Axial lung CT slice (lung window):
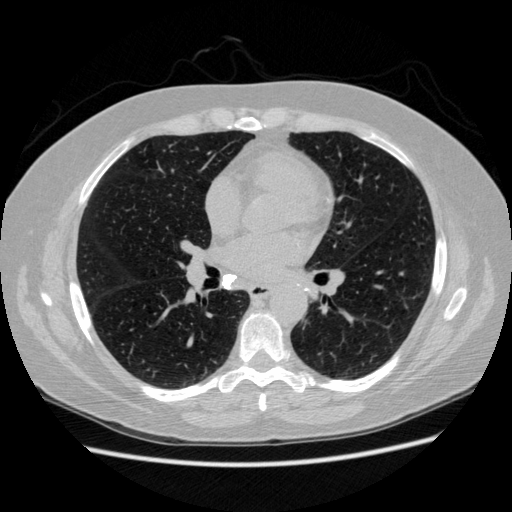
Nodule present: no